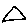
Label: triangle